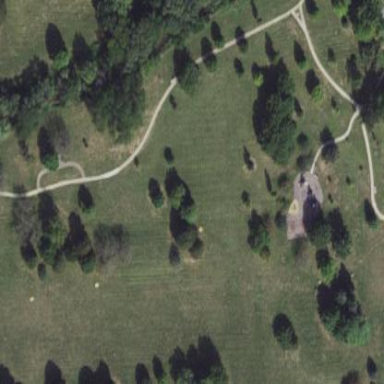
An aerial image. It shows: Park.